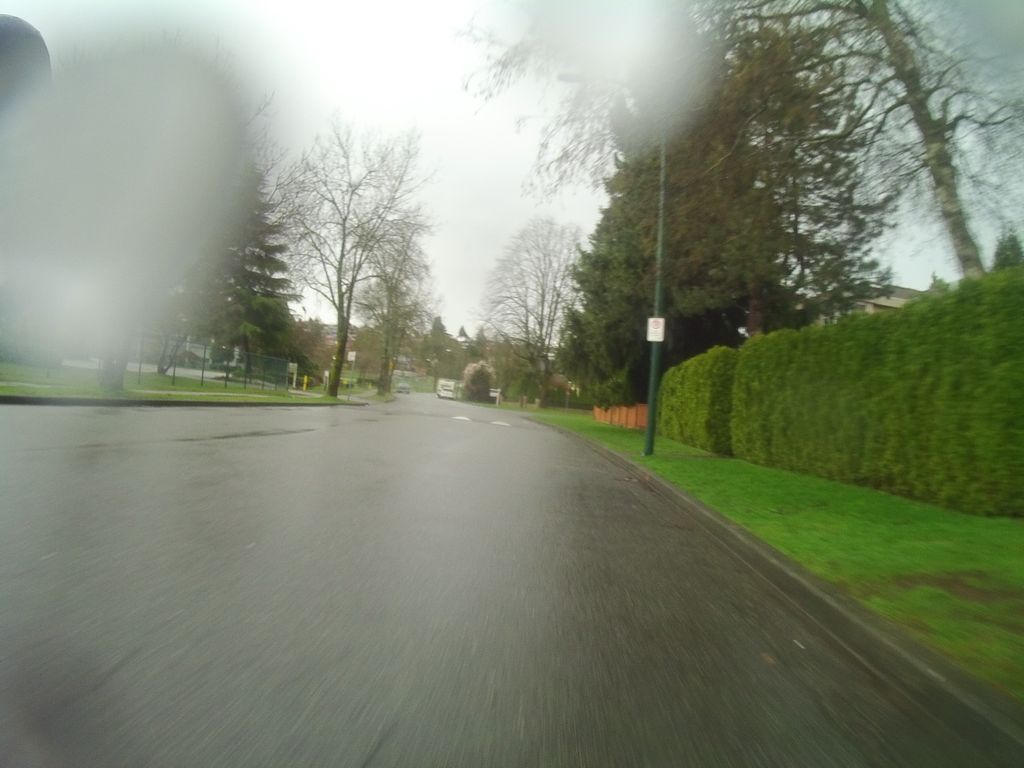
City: vancouver